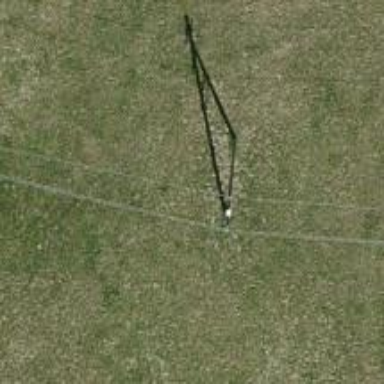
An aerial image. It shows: Power pole.